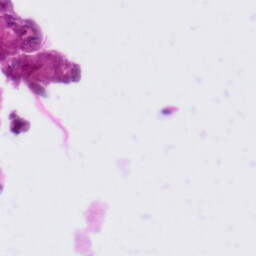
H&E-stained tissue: Tonsil